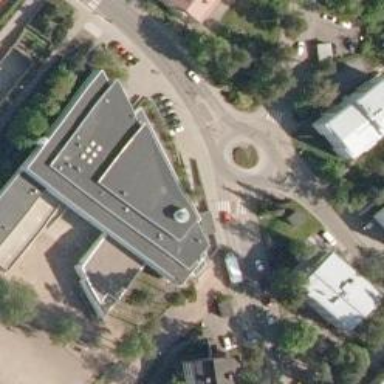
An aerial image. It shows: Tertiary road with asphalt surface leading to roundabout.